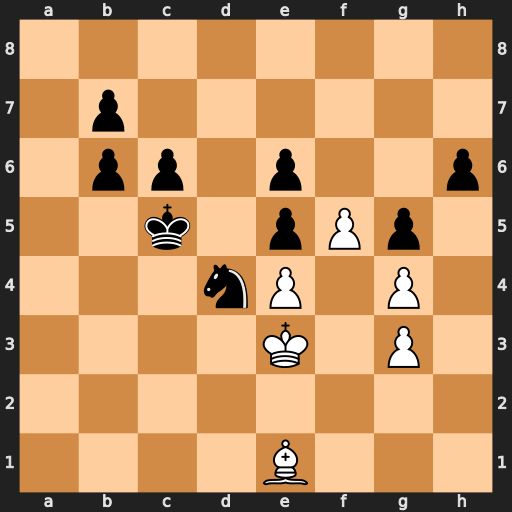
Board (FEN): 8/1p6/1pp1p2p/2k1pPp1/3nP1P1/4K1P1/8/4B3
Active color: w
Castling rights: -
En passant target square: -
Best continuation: Bb4+ Kxb4 f6